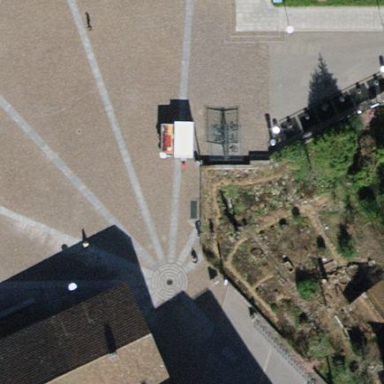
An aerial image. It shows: Pedestrian road made of sett leading to marketplace.